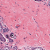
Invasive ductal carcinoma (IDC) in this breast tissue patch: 0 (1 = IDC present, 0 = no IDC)